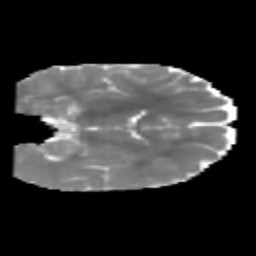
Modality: MD
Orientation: coronal
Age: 6
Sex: male
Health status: healthy